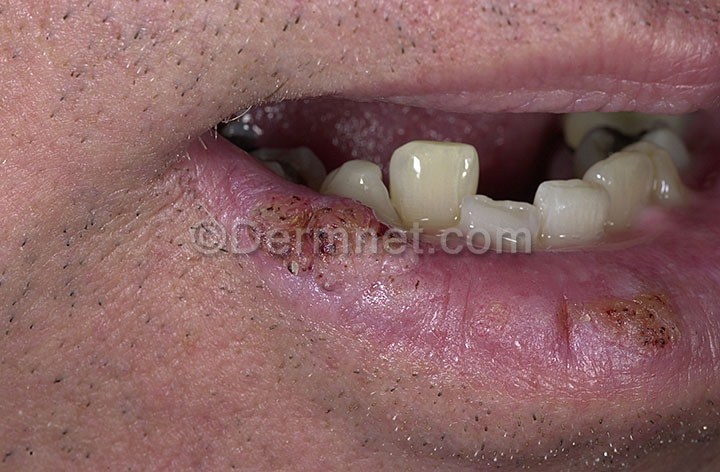
Disease: Herpes HPV and other STDs Photos